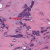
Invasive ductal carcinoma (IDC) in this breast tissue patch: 1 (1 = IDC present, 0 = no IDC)